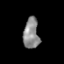
Tissue: prostate
Cell type: T cells
Senescence score: 0.2819
Nuclear area (px): 469
Mean DAPI intensity: 139.565